Question: I saw on this forum different methods of this problem solution, but i can't implement this into my code. I need to made to x axis will be in correcting order so you know: january, february, march, april, may etc. I changed numbers (because i receive big data frame with 319000 rows, and in DF column 'Month' looks like Month = [1,2,3,4,5,6,7,8,9,10,11,12]) of column 'Month' to name of months, by import calendar and use "apply(lambda x:...", how can you see. I know this maybe a very newbie question, but I will appreciate if someone can help me.
Code:
'''
wykres = MojaBaza['Month'].astype(int).apply(lambda x: calendar.month_abbr[x]).value_counts().sort_values(ascending=True).plot(kind='bar', figsize=(8,8),
title="Amount of the crimes in Boston during the months in years 2015-2018 ")
wykres.set_xticklabels(wykres.get_xticklabels(), rotation=40, ha="right")
plt.tight_layout()
plt.show()
'''

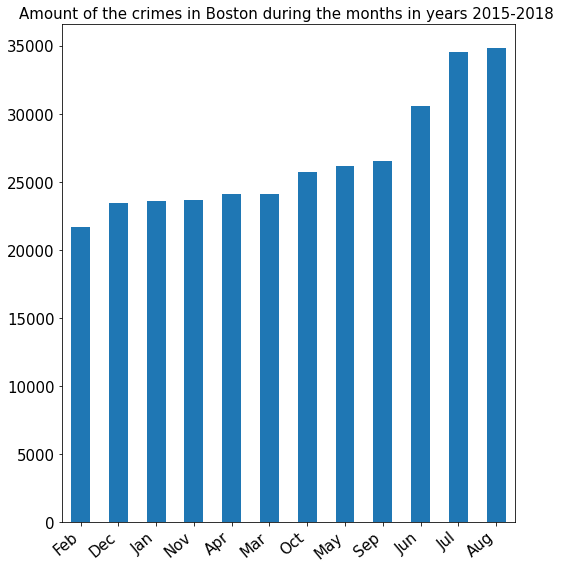
Answer: I didn't have the data, so I created sample data and created the code. I created a list of month names, converted the aggregate values from the calendar into a primary data frame, and then updated the index with the month name list.
'''
import pandas as pd
import numpy as np
import datetime
import calendar
date_rng = pd.date_range('2015-01-01', '2019-01-01', freq='1D')
val = np.random.randint(5,50,(1462,))
MojaBaza = pd.DataFrame({'date':pd.to_datetime(date_rng), 'value':val})
MojaBaza['Month'] = MojaBaza['date'].dt.month
months = ['Jan', 'Feb', 'Mar', 'Apr', 'May', 'Jun', 'Jul', 'Aug', 'Sep', 'Oct', 'Nov', 'Dec']
temp = MojaBaza['Month'].astype(int).apply(lambda x: calendar.month_abbr[x]).value_counts().reset_index()
temp.set_index('index', inplace=True)
temp = temp.reindex(index=months)
wykres = temp.plot(kind='bar', figsize=(8,8), title="Amount of the crimes in Boston during the months in years 2015-2018 ")
'''
<URL>